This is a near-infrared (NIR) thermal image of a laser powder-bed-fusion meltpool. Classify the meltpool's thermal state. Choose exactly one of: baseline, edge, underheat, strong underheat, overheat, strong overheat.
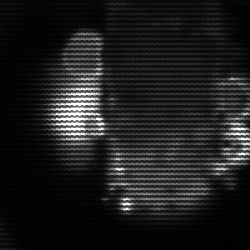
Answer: strong underheat